Interaction volume radius: 5 \u00c5
Interaction volume height: 20 \u00c5
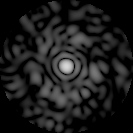
Disorder parameter: 0.8663